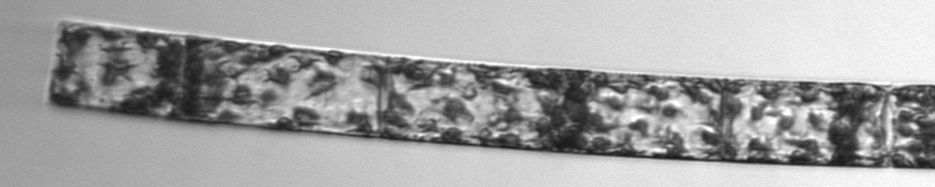
Label: Guinardia_flaccida